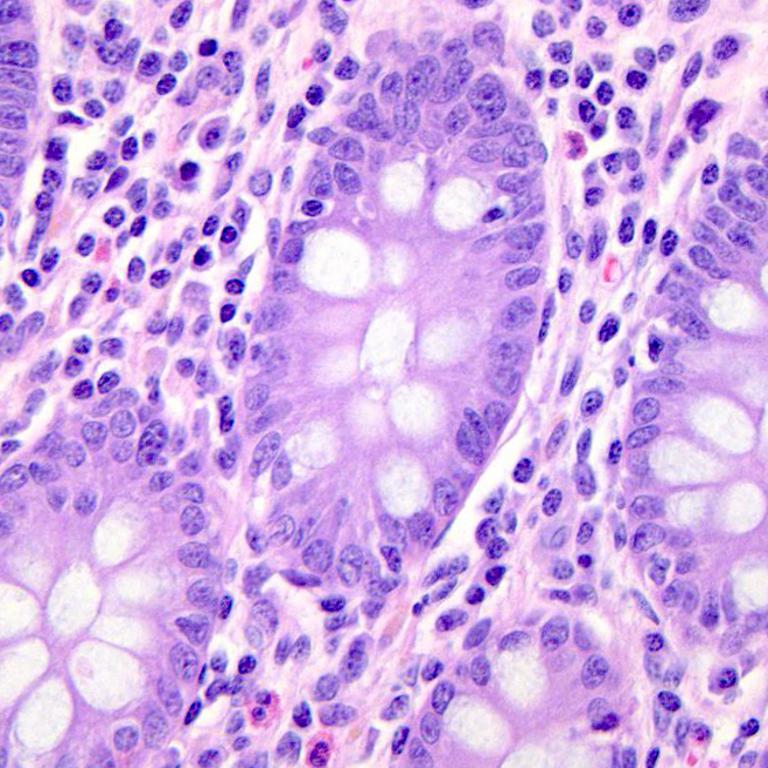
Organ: colon
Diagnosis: benign